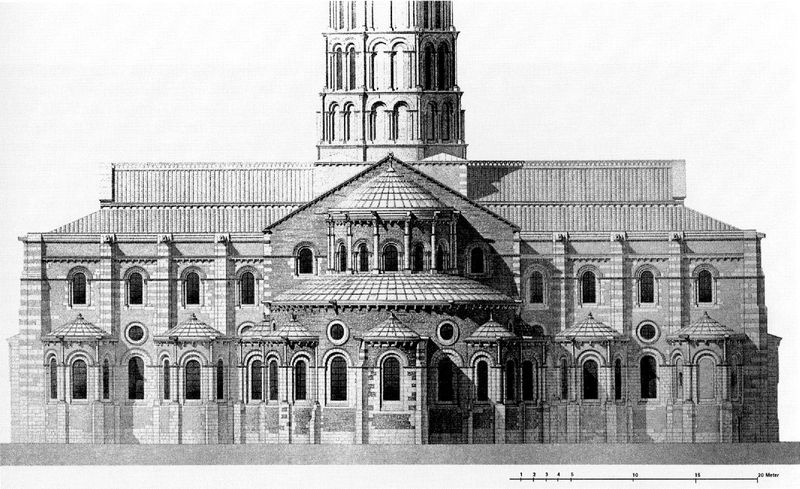
Titel: Saint-Sernin in Toulouse, Ostansicht mit den Restaurierungen von Viollet-le-Duc
Standort: Toulouse (EU - F)
Schlagwörter: fenster, skizze, dach, gebäude, architektur, kirche, turm, ansicht, ziegel, rundbogen, orientalisch, dom, entwurf, kathedrale, kirchenschiff, apsis, rundbögen, romanik, römisch, aufriss, rundbogenfenster, ziegelstein